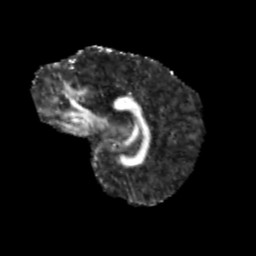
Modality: FA
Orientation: sagittal
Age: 11
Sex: male
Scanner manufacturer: siemens
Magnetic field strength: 3 T
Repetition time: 3.8 s
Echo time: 0.07 s